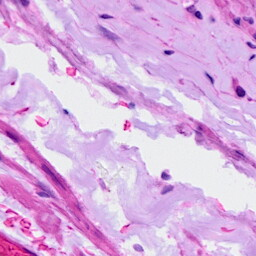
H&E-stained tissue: Ovarian